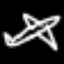
Label: airplane